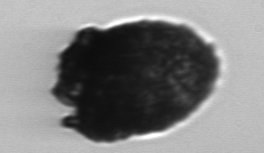
Label: Stenosemella_pacifica